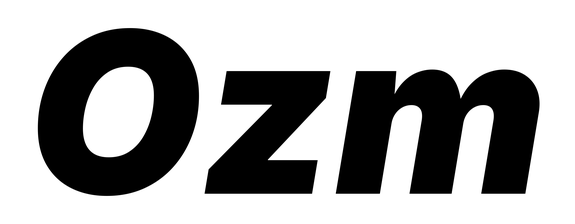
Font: Inter-Italic_Black_Italic